Question: I am trying to extract triangulated meshes of all geometries in an IFC file using this code
I have already loaded the model with ifcstore.open...
'''
var context = new Xbim3DModelContext(model);
context.CreateContext();
//var geometries = context.ShapeGeometries();
//XbimShapeTriangulation mesh = null;
var geometries = context.ShapeInstances();
foreach (var g in geometries)
{
//var ms = new MemoryStream(((IXbimShapeGeometryData)g).ShapeData);
//var br = new BinaryReader(ms);
//mesh = br.ReadShapeTriangulation();
////mesh = mesh.Transform(((XbimShapeInstance)g).Transformation);
//Console.WriteLine(g.Format + " | " + g.ShapeLabel);
//Console.WriteLine(mesh.Faces.Count() + " | " + mesh.Vertices.Count());
var tri = context.ShapeGeometryMeshOf(g);
Console.WriteLine(tri.TriangleIndexCount + " | " + tri.ToString());
}
'''
If I'm using the commented part of the above code, the mesh returns without being triangulated. The format is PolyHedronBinary.
If I use the context.ShapeGeometryMeshOf() method, there is an exception thrown : invalid geometry type .

Please help me with triangulating the geometries of the model.
I have also read about the method "read" in XbimWindowsUI/Xbim.Presentation/MeshGeometry3DExtensions.cs, but I am not able to figure out what I have to pass as the "m3d" parameter ?
'''
/// <summary>
/// Reads a triangulated model from an array of bytes and adds the mesh
/// to the current state
/// </summary>
/// <param name="m3D"></param>
/// <param name="mesh">byte array of XbimGeometryType.PolyhedronBinary Data</param>
/// <param name="transform">Transforms the mesh to the new position if not null</param>
public static void Read(
this MeshGeometry3D m3D,
byte[] mesh,
XbimMatrix3D? transform = null)
'''
It will be great if anybody could provide/ point me to example usage of this method.
I need to rebuild the IFC model in Unity and hence I need the triangulated mesh data.
Also suggest if there is anyway to achieve this more efficiently and/or in a simpler way!
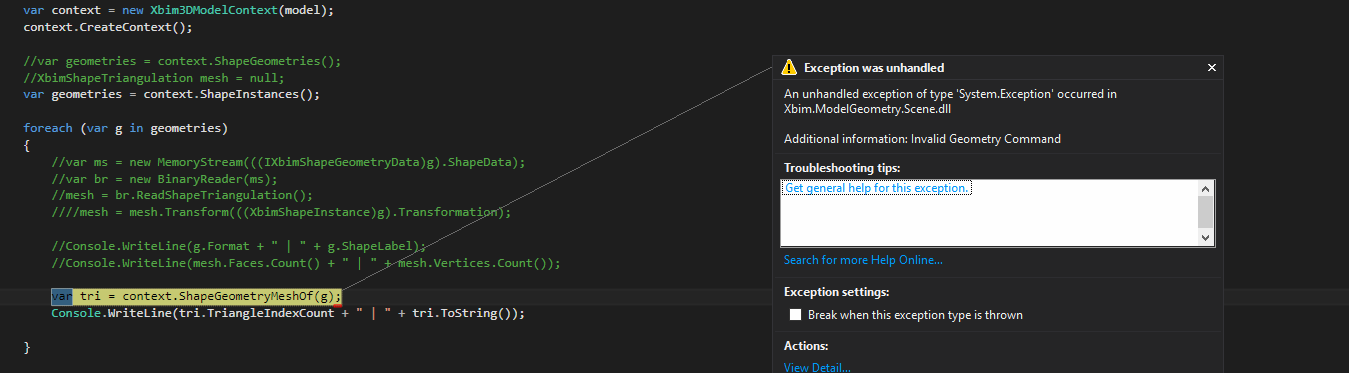
Answer: I used some code from the xBIM GIT repository for this:
'''
IfcStore model = IfcStore.Open(ifcFileName);
if (model.GeometryStore.IsEmpty)
{
var context = new Xbim3DModelContext(model);
context.CreateContext();
}
foreach (var ifcElement in model.Instances.OfType<IfcElement>())
{
XbimModelPositioningCollection modelPositions = new XbimModelPositioningCollection();
short userDefinedId = 0;
model.UserDefinedId = userDefinedId;
modelPositions.AddModel(model.ReferencingModel);
if (model.IsFederation)
{
foreach (var refModel in model.ReferencedModels)
{
refModel.Model.UserDefinedId = ++userDefinedId;
var v = refModel.Model as IfcStore;
if (v != null)
modelPositions.AddModel(v.ReferencingModel);
}
}
var modelBounds = modelPositions.GetEnvelopeInMeters();
var p = modelBounds.Centroid();
var modelTranslation = new XbimVector3D(-p.X, -p.Y, -p.Z);
var oneMeter = model.ModelFactors.OneMetre;
var translation = XbimMatrix3D.CreateTranslation(modelTranslation * oneMeter);
var scaling = XbimMatrix3D.CreateScale(1 / oneMeter);
var transform = translation * scaling;
var mat = GetStyleFromXbimModel(ifcElement);
var m = GetGeometry(ifcElement, transform, mat);
var myRetTuple = WriteTriangles(m);
}'
'''
the WriteTriangle-Function:
'''
private Tuple<Point3D> WriteTriangles(IXbimMeshGeometry3D wpfMeshGeometry3D)
{
var axesMeshBuilder = new MeshBuilder();
var pos = wpfMeshGeometry3D.Positions.ToArray();
var nor = wpfMeshGeometry3D.Normals.ToArray();
var areasum = 0.00;
for (var i = 0; i < wpfMeshGeometry3D.TriangleIndices.Count; i += 3)
{
var p1 = wpfMeshGeometry3D.TriangleIndices[i];
var p2 = wpfMeshGeometry3D.TriangleIndices[i + 1];
var p3 = wpfMeshGeometry3D.TriangleIndices[i + 2];
if (nor[p1] == nor[p2] && nor[p1] == nor[p3]) // same normals
{
var cnt = FindCentroid(new[] { pos[p1], pos[p2], pos[p3] });
CreateNormal(cnt, nor[p1], axesMeshBuilder);
}
else
{
CreateNormal(pos[p1], nor[p1], axesMeshBuilder);
CreateNormal(pos[p2], nor[p2], axesMeshBuilder);
CreateNormal(pos[p3], nor[p3], axesMeshBuilder);
}
var point1 = new Point3D(pos[p1].X, pos[p1].Y, pos[p1].Z);
var point2 = new Point3D(pos[p2].X, pos[p2].Y, pos[p2].Z);
var point3 = new Point3D(pos[p3].X, pos[p3].Y, pos[p3].Z);
}
return Tuple.Create(point1, point2, point3);
}
'''
and some additional methods from xBIM GeometryHandler:
'''
private static XbimPoint3D FindCentroid(XbimPoint3D[] p)
{
double x = 0;
double y = 0;
double z = 0;
var n = 0;
foreach (var item in p)
{
x += item.X;
y += item.Y;
z += item.Z;
n++;
}
if (n <= 0)
return new XbimPoint3D(x, y, z);
x /= n;
y /= n;
z /= n;
return new XbimPoint3D(x, y, z);
}
private static void CreateNormal(XbimPoint3D pnt, XbimVector3D vector3D, MeshBuilder axesMeshBuilder)
{
var cnt = new Point3D() { X = pnt.X, Y = pnt.Y, Z = pnt.Z };
var path = new List<Point3D> { cnt };
const double nrmRatio = .2;
path.Add(
new Point3D(
cnt.X + vector3D.X * nrmRatio,
cnt.Y + vector3D.Y * nrmRatio,
cnt.Z + vector3D.Z * nrmRatio
));
const double lineThickness = 0.001;
axesMeshBuilder.AddTube(path, lineThickness, 9, false);
}
private static WpfMeshGeometry3D GetGeometry(IPersistEntity selection, XbimMatrix3D modelTransform, Material mat)
{
var tgt = new WpfMeshGeometry3D(mat, mat);
tgt.BeginUpdate();
using (var geomstore = selection.Model.GeometryStore)
{
using (var geomReader = geomstore.BeginRead())
{
foreach (var shapeInstance in geomReader.ShapeInstancesOfEntity(selection).Where(x => x.RepresentationType == XbimGeometryRepresentationType.OpeningsAndAdditionsIncluded))
{
IXbimShapeGeometryData shapegeom = geomReader.ShapeGeometry(shapeInstance.ShapeGeometryLabel);
if (shapegeom.Format != (byte)XbimGeometryType.PolyhedronBinary)
continue;
var transform = shapeInstance.Transformation * modelTransform;
tgt.Add(
shapegeom.ShapeData,
shapeInstance.IfcTypeId,
shapeInstance.IfcProductLabel,
shapeInstance.InstanceLabel,
transform,
(short)selection.Model.UserDefinedId
);
}
}
}
tgt.EndUpdate();
return tgt;
}
private static DiffuseMaterial GetStyleFromXbimModel(IIfcProduct item, double opacity = 1)
{
var context = new Xbim3DModelContext(item.Model);
var productShape = context.ShapeInstancesOf(item)
.Where(s => s.RepresentationType != XbimGeometryRepresentationType.OpeningsAndAdditionsExcluded)
.ToList();
var wpfMaterial = GetWpfMaterial(item.Model, productShape.Count > 0 ? productShape[0].StyleLabel : 0);
var newmaterial = wpfMaterial.Clone();
((DiffuseMaterial)newmaterial).Brush.Opacity = opacity;
return newmaterial as DiffuseMaterial;
}
private static Material GetWpfMaterial(IModel model, int styleId)
{
var sStyle = model.Instances[styleId] as IIfcSurfaceStyle;
var wpfMaterial = new WpfMaterial();
if (sStyle != null)
{
var texture = XbimTexture.Create(sStyle);
texture.DefinedObjectId = styleId;
wpfMaterial.CreateMaterial(texture);
return wpfMaterial;
}
var defautMaterial = ModelDataProvider.DefaultMaterials;
Material material;
if (defautMaterial.TryGetValue(model.GetType().Name, out material))
{
return material;
}
var color = new XbimColour("red", 1, 1, 1);
wpfMaterial.CreateMaterial(color);
return wpfMaterial;
}
'''